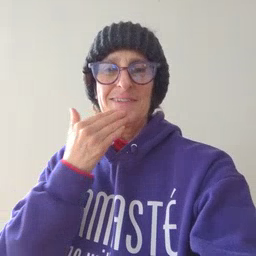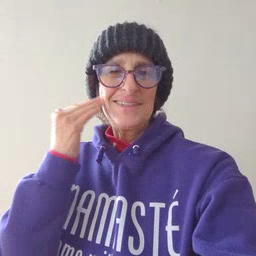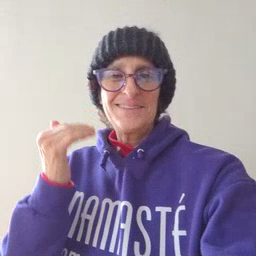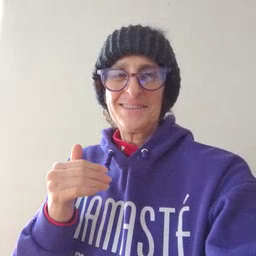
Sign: kiss